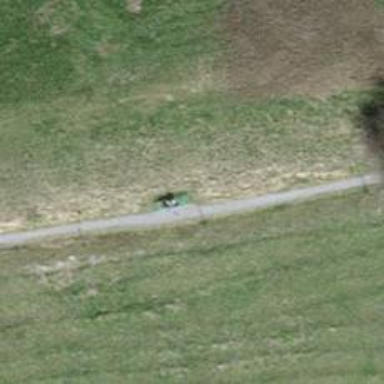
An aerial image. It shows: Bench.